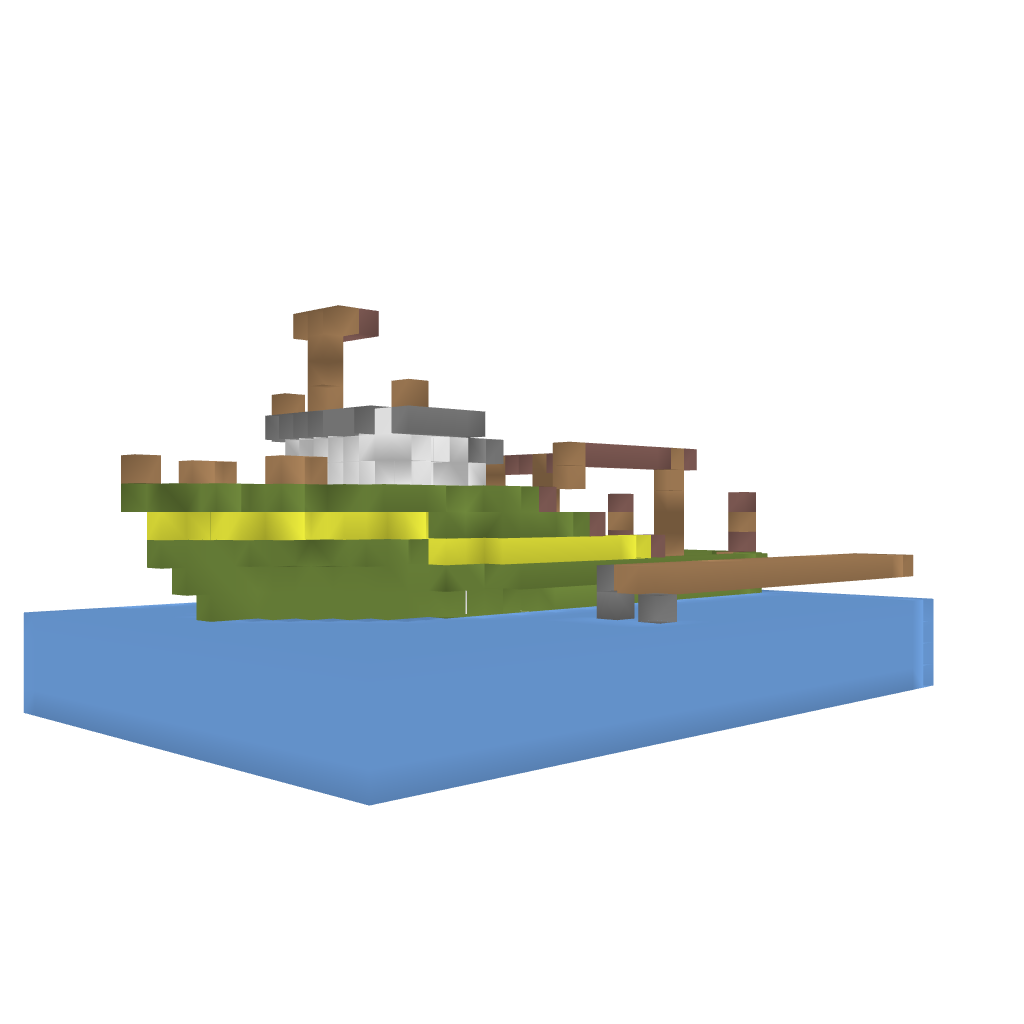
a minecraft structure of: Fishing boat high quality